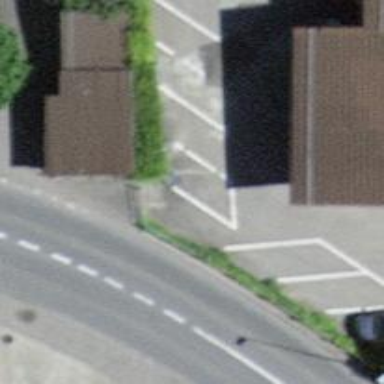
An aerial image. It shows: Concrete steps.